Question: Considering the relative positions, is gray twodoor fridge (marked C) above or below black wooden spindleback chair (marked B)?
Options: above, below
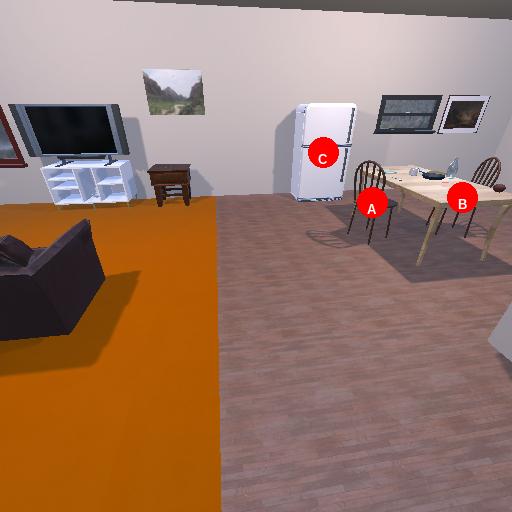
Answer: above